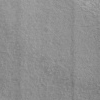
Atmospheric dust classification: not_dusty